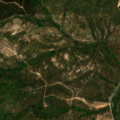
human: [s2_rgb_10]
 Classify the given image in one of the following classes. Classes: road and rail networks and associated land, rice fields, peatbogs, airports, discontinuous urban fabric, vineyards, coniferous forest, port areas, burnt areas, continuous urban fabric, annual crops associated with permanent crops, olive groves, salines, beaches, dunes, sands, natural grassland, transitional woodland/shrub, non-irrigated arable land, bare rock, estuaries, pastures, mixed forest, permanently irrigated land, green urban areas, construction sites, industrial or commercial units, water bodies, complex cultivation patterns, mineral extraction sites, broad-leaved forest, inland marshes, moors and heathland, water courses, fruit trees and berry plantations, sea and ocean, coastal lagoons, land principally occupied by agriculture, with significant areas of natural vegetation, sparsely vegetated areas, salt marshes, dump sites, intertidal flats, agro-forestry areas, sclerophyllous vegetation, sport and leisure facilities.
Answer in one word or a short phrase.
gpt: continuous urban fabric